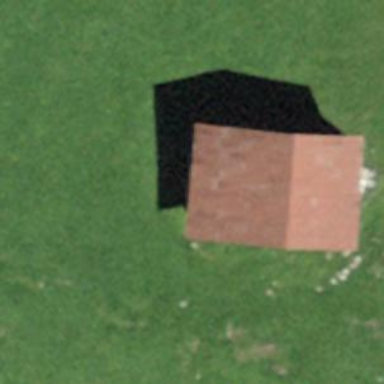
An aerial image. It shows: Barn.